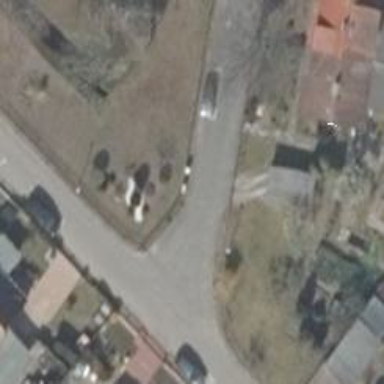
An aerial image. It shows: Asphalt road designated as living street.